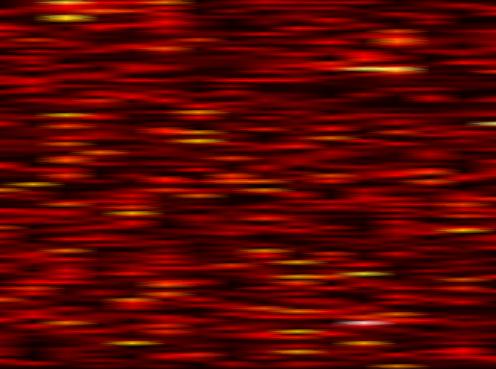
Label: UFMC